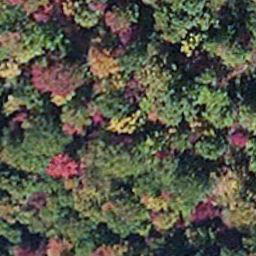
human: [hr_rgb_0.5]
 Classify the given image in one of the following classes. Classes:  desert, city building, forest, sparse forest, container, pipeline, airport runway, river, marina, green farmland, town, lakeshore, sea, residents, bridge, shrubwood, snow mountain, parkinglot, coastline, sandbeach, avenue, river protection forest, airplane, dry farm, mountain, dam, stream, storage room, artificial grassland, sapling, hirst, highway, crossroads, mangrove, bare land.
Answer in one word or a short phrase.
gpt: mangrove